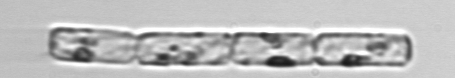
Label: Guinardia_delicatula